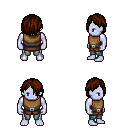
a pixel art fantasy rpg character, male body template, dark elf, purple skin, leather chest armor, teal pants, brown bangs hairstyle, four views (front, back, left, right), 2x2 character sprite sheet, small pixel art, hard edges, no anti-aliasing